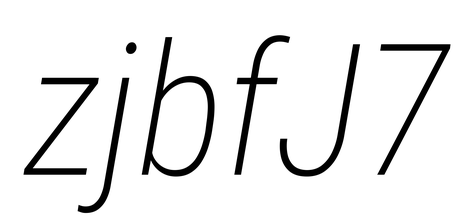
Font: Roboto-Italic_Condensed_ExtraLight_Italic